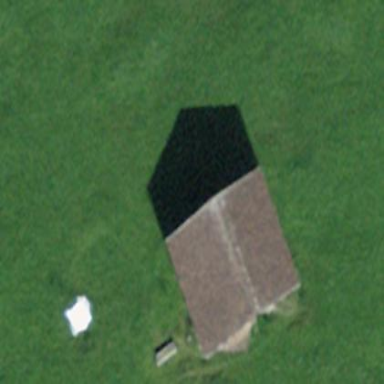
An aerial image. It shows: Rural barn.